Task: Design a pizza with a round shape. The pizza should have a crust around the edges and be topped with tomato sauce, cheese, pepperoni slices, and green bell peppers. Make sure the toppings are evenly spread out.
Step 215:
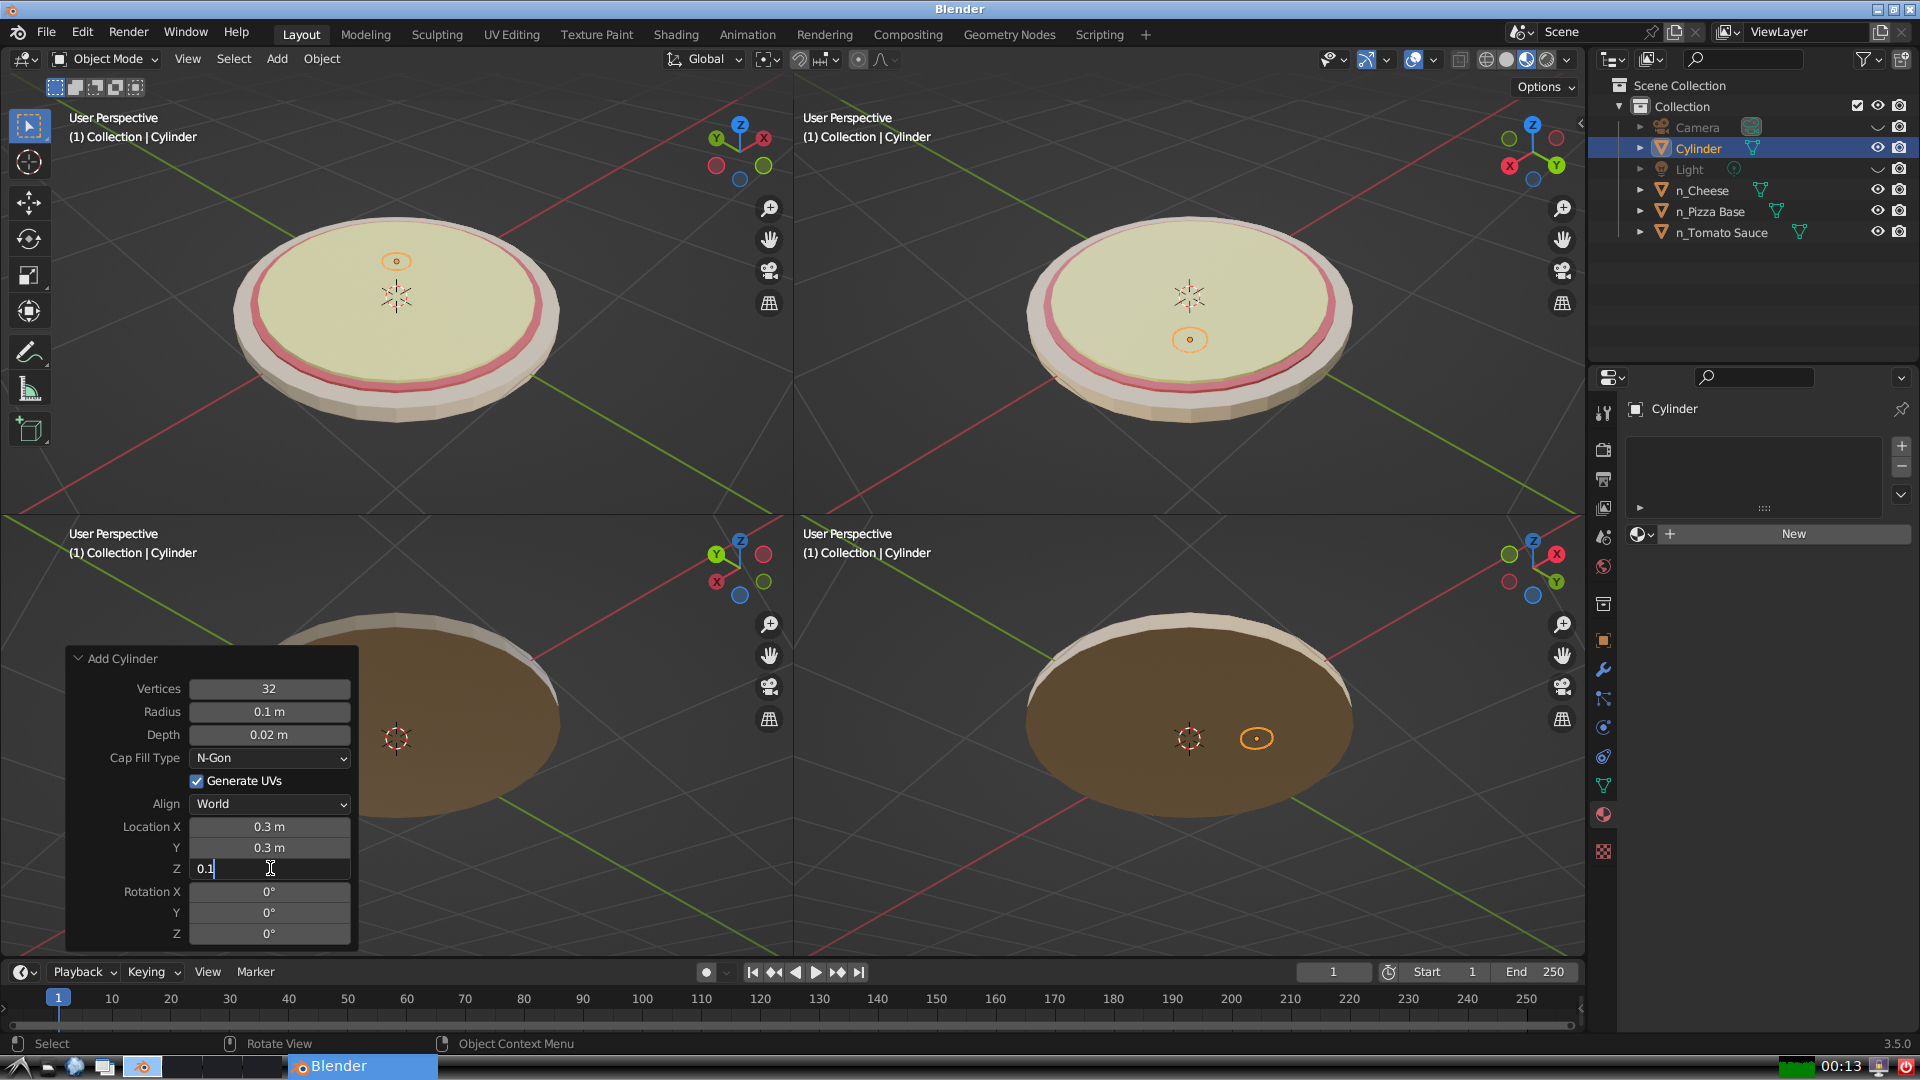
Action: {"key_press": ['Return']}